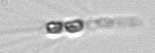
Label: Chaetoceros_subtilis